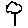
Label: tree